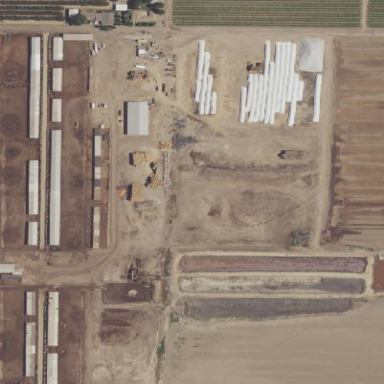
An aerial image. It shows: Farmyard area.